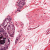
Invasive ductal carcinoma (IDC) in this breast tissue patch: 0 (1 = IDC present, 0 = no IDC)